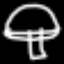
Label: mushroom